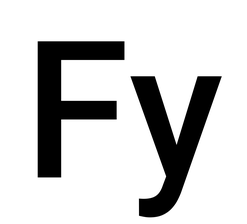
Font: Roboto_Medium